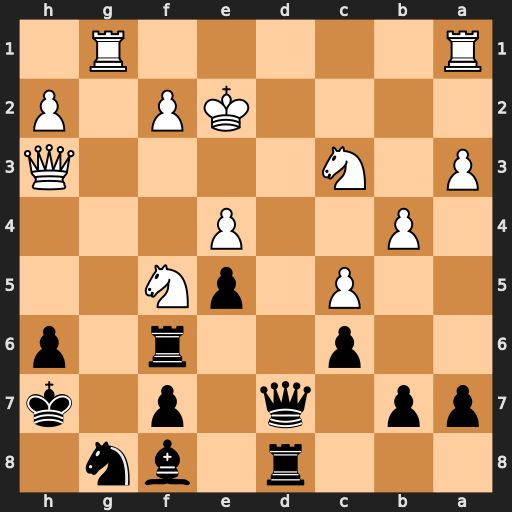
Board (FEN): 3r1bn1/pp1q1p1k/2p2r1p/2P1pN2/1P2P3/P1N4Q/4KP1P/R5R1
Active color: b
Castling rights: -
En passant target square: -
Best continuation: Qd2+ Kf1 Rd3 Rg3 Qxc3 Rxd3 Qxa1+